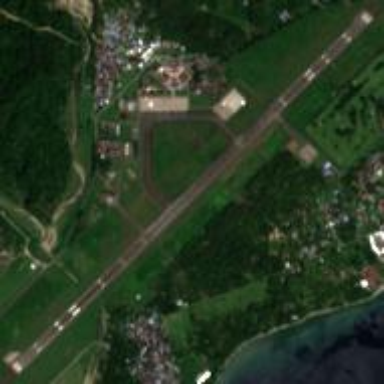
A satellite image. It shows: Runway at airport.